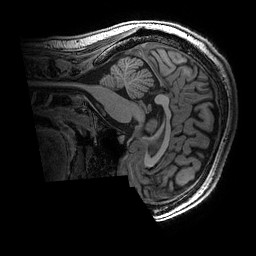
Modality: T1w
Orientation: sagittal
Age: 18
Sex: female
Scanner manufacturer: ge
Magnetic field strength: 3 T
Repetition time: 0.007 s
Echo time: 0.00342 s